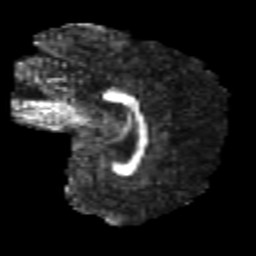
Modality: FA
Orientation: sagittal
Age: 19
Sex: male
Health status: healthy
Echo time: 0.074 s